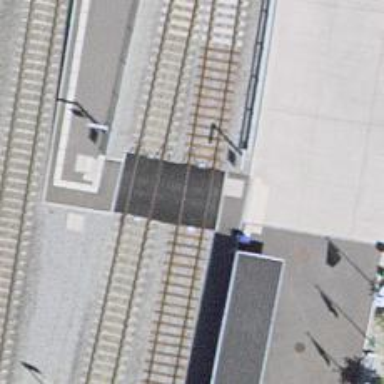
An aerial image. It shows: Electrified rail siding with contact line.